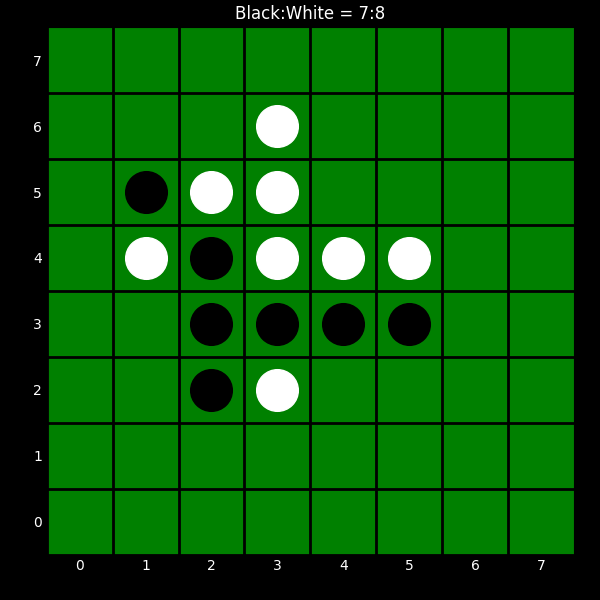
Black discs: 7
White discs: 8